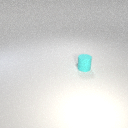
small cyan rubber cylinder